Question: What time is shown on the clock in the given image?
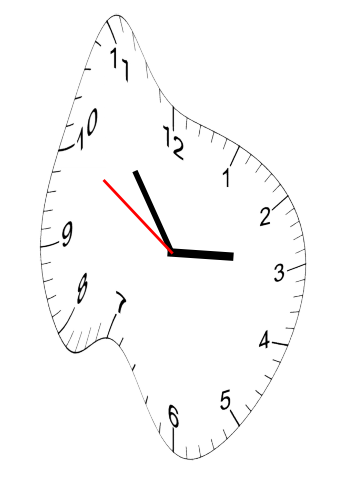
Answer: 02:53:50